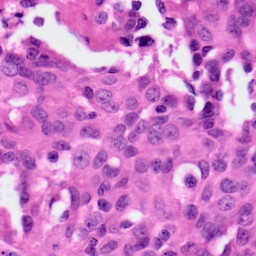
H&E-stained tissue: Ovarian